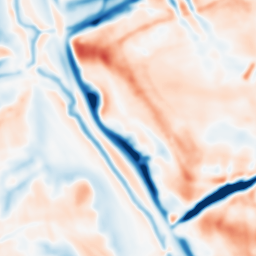
Category: multiscale
Decomposition family: dog
Decomposition parameters: sigma_low: 2
sigma_high: 10
Upsampling method: bicubic
Upsampling parameters: scale: 8
Upsampling scale: 8